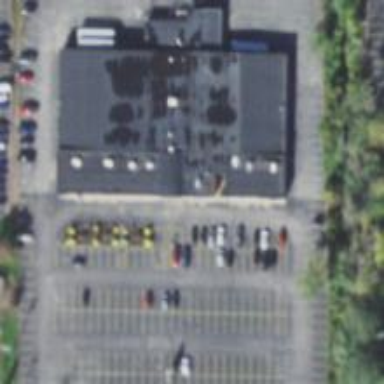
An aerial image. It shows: Leisure land featuring bowling alley.